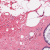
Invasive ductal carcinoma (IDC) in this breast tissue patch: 0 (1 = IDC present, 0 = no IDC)